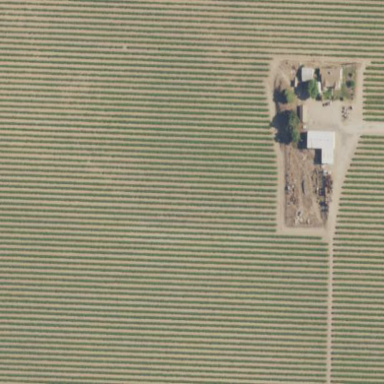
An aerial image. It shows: Vineyard.